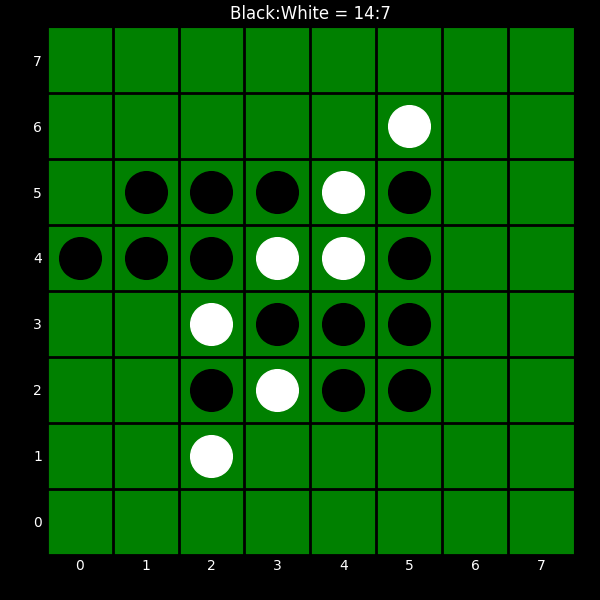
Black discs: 14
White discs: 7